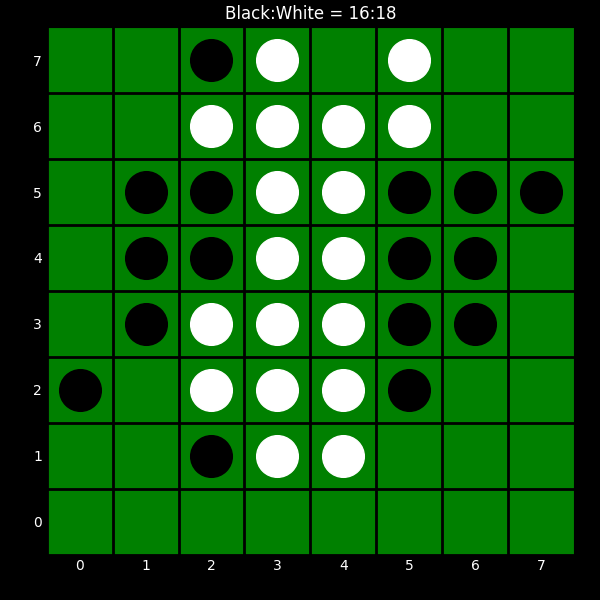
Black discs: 16
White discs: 18